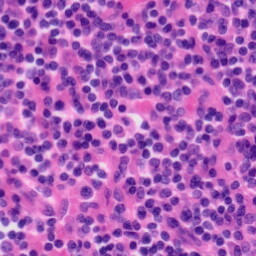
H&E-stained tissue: Tonsil